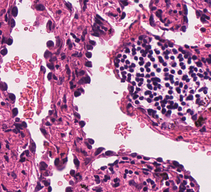
Tumor epithelial tissue: yes
Tumor-associated stroma tissue: yes
Normal tissue: no